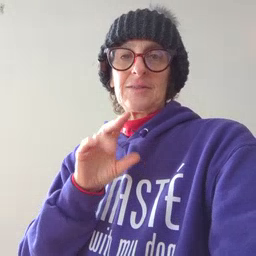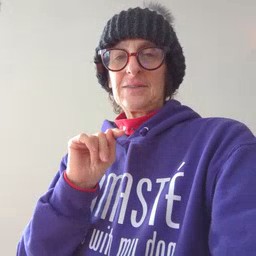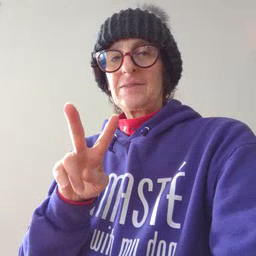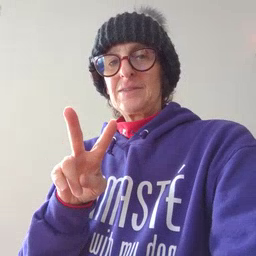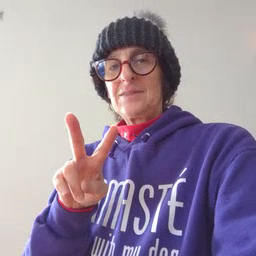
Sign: TV